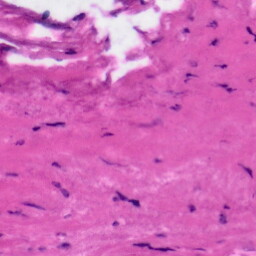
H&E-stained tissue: Tonsil